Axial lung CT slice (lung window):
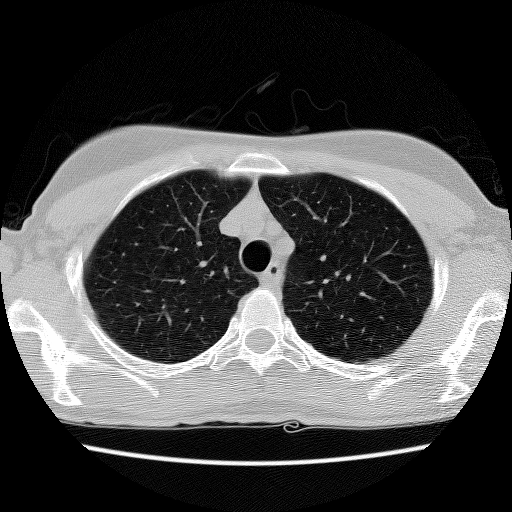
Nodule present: no